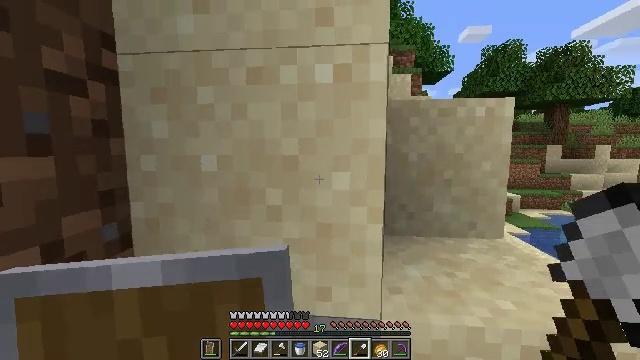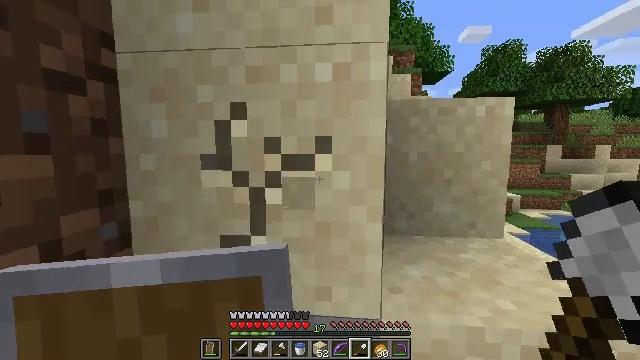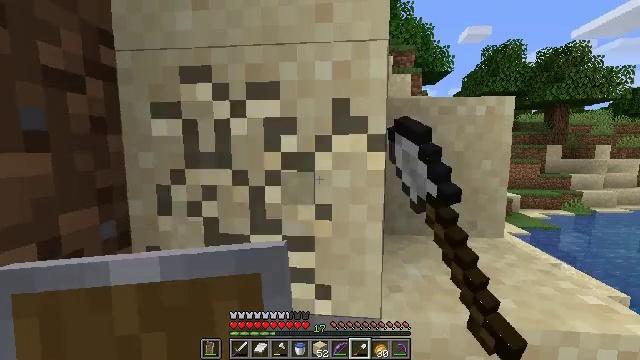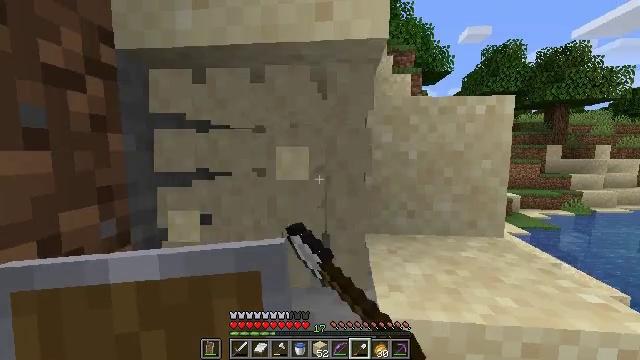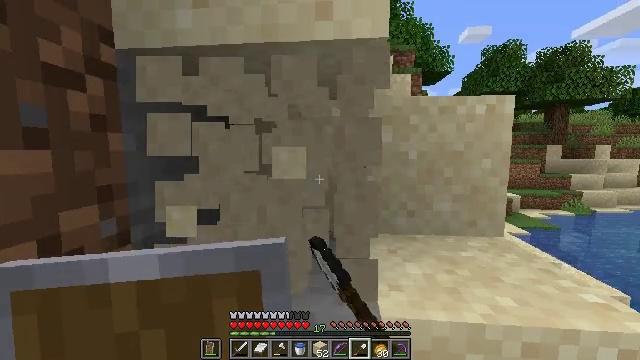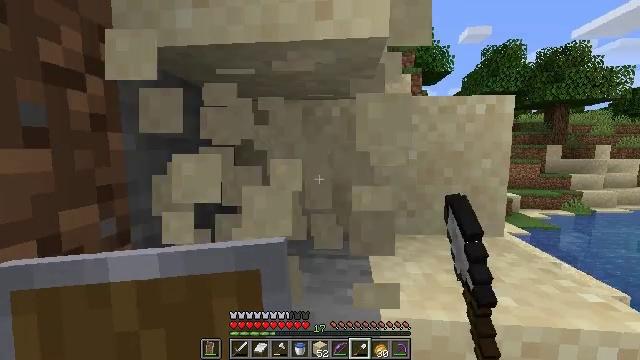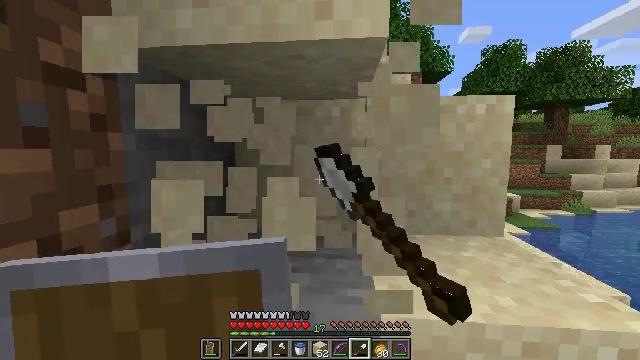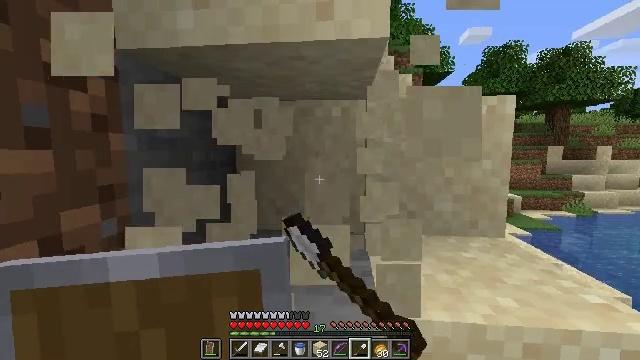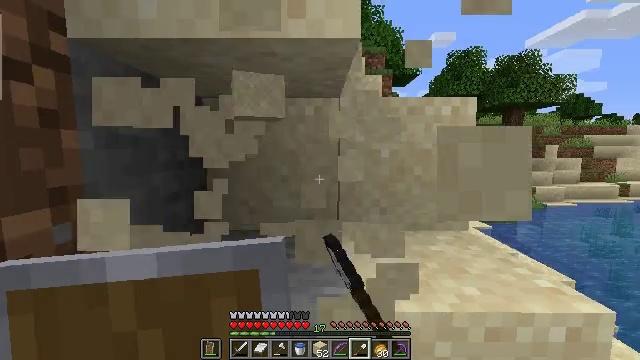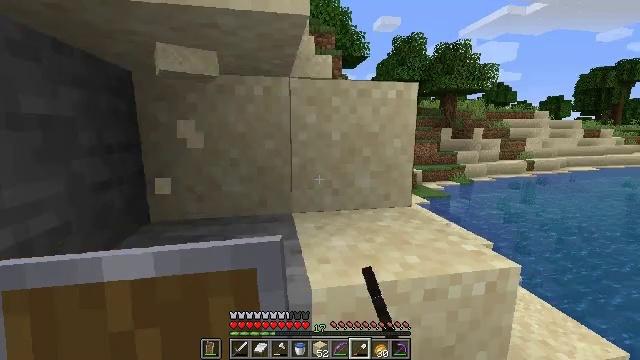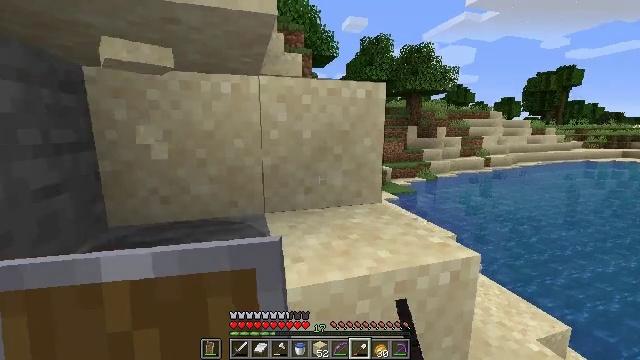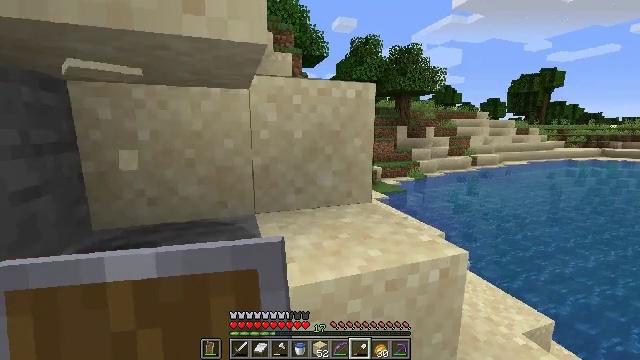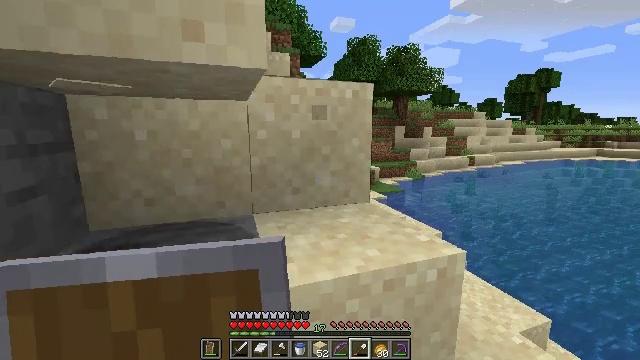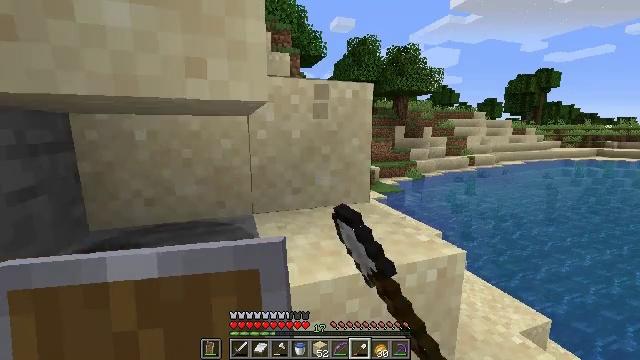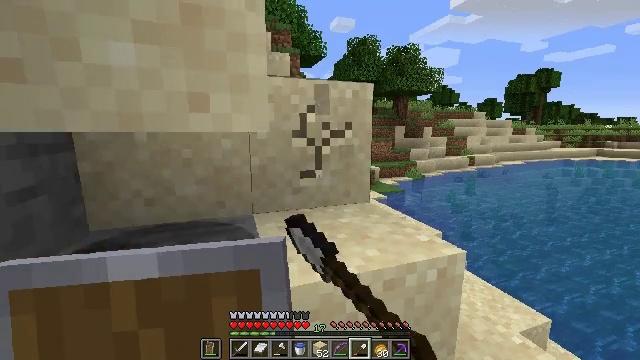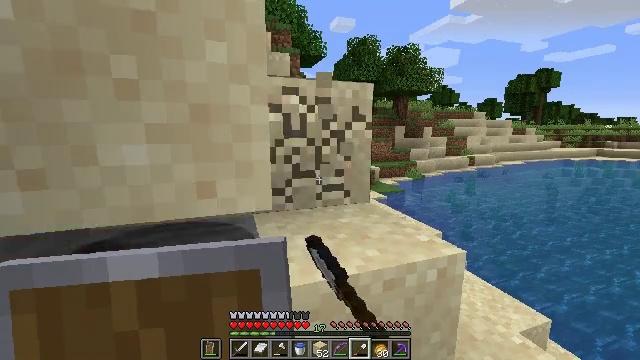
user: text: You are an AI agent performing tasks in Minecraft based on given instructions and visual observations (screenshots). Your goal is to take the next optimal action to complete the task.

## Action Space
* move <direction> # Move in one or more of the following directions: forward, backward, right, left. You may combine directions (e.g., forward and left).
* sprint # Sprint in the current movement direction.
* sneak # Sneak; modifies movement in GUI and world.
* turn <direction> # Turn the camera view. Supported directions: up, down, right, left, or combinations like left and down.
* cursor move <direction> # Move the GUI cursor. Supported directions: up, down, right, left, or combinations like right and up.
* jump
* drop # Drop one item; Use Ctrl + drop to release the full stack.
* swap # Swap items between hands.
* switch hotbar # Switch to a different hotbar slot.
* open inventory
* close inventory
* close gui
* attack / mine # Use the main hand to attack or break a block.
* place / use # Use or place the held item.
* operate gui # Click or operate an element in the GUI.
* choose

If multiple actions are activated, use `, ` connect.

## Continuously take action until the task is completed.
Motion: motion action
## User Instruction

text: Dig up some sand.
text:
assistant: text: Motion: attack / mine
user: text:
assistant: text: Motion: attack / mine
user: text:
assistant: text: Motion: attack / mine
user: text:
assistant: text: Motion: attack / mine
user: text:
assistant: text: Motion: attack / mine
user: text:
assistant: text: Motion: attack / mine
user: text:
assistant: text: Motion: no_op
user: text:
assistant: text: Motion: turn right
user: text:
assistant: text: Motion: turn right and down
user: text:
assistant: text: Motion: turn right
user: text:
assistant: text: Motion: turn right
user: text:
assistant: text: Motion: attack / mine
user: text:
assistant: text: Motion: attack / mine
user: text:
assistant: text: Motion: attack / mine
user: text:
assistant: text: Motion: attack / mine
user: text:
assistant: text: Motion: attack / mine
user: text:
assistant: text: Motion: attack / mine
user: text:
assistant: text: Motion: attack / mine
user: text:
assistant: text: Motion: attack / mine
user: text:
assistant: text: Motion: attack / mine
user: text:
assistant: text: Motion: attack / mine
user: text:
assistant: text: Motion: attack / mine
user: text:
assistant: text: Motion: turn down
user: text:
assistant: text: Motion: turn down
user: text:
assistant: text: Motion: turn down
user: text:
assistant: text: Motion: attack / mine
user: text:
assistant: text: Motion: attack / mine
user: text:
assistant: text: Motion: attack / mine
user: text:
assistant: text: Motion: attack / mine
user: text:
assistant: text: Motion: attack / mine